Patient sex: M
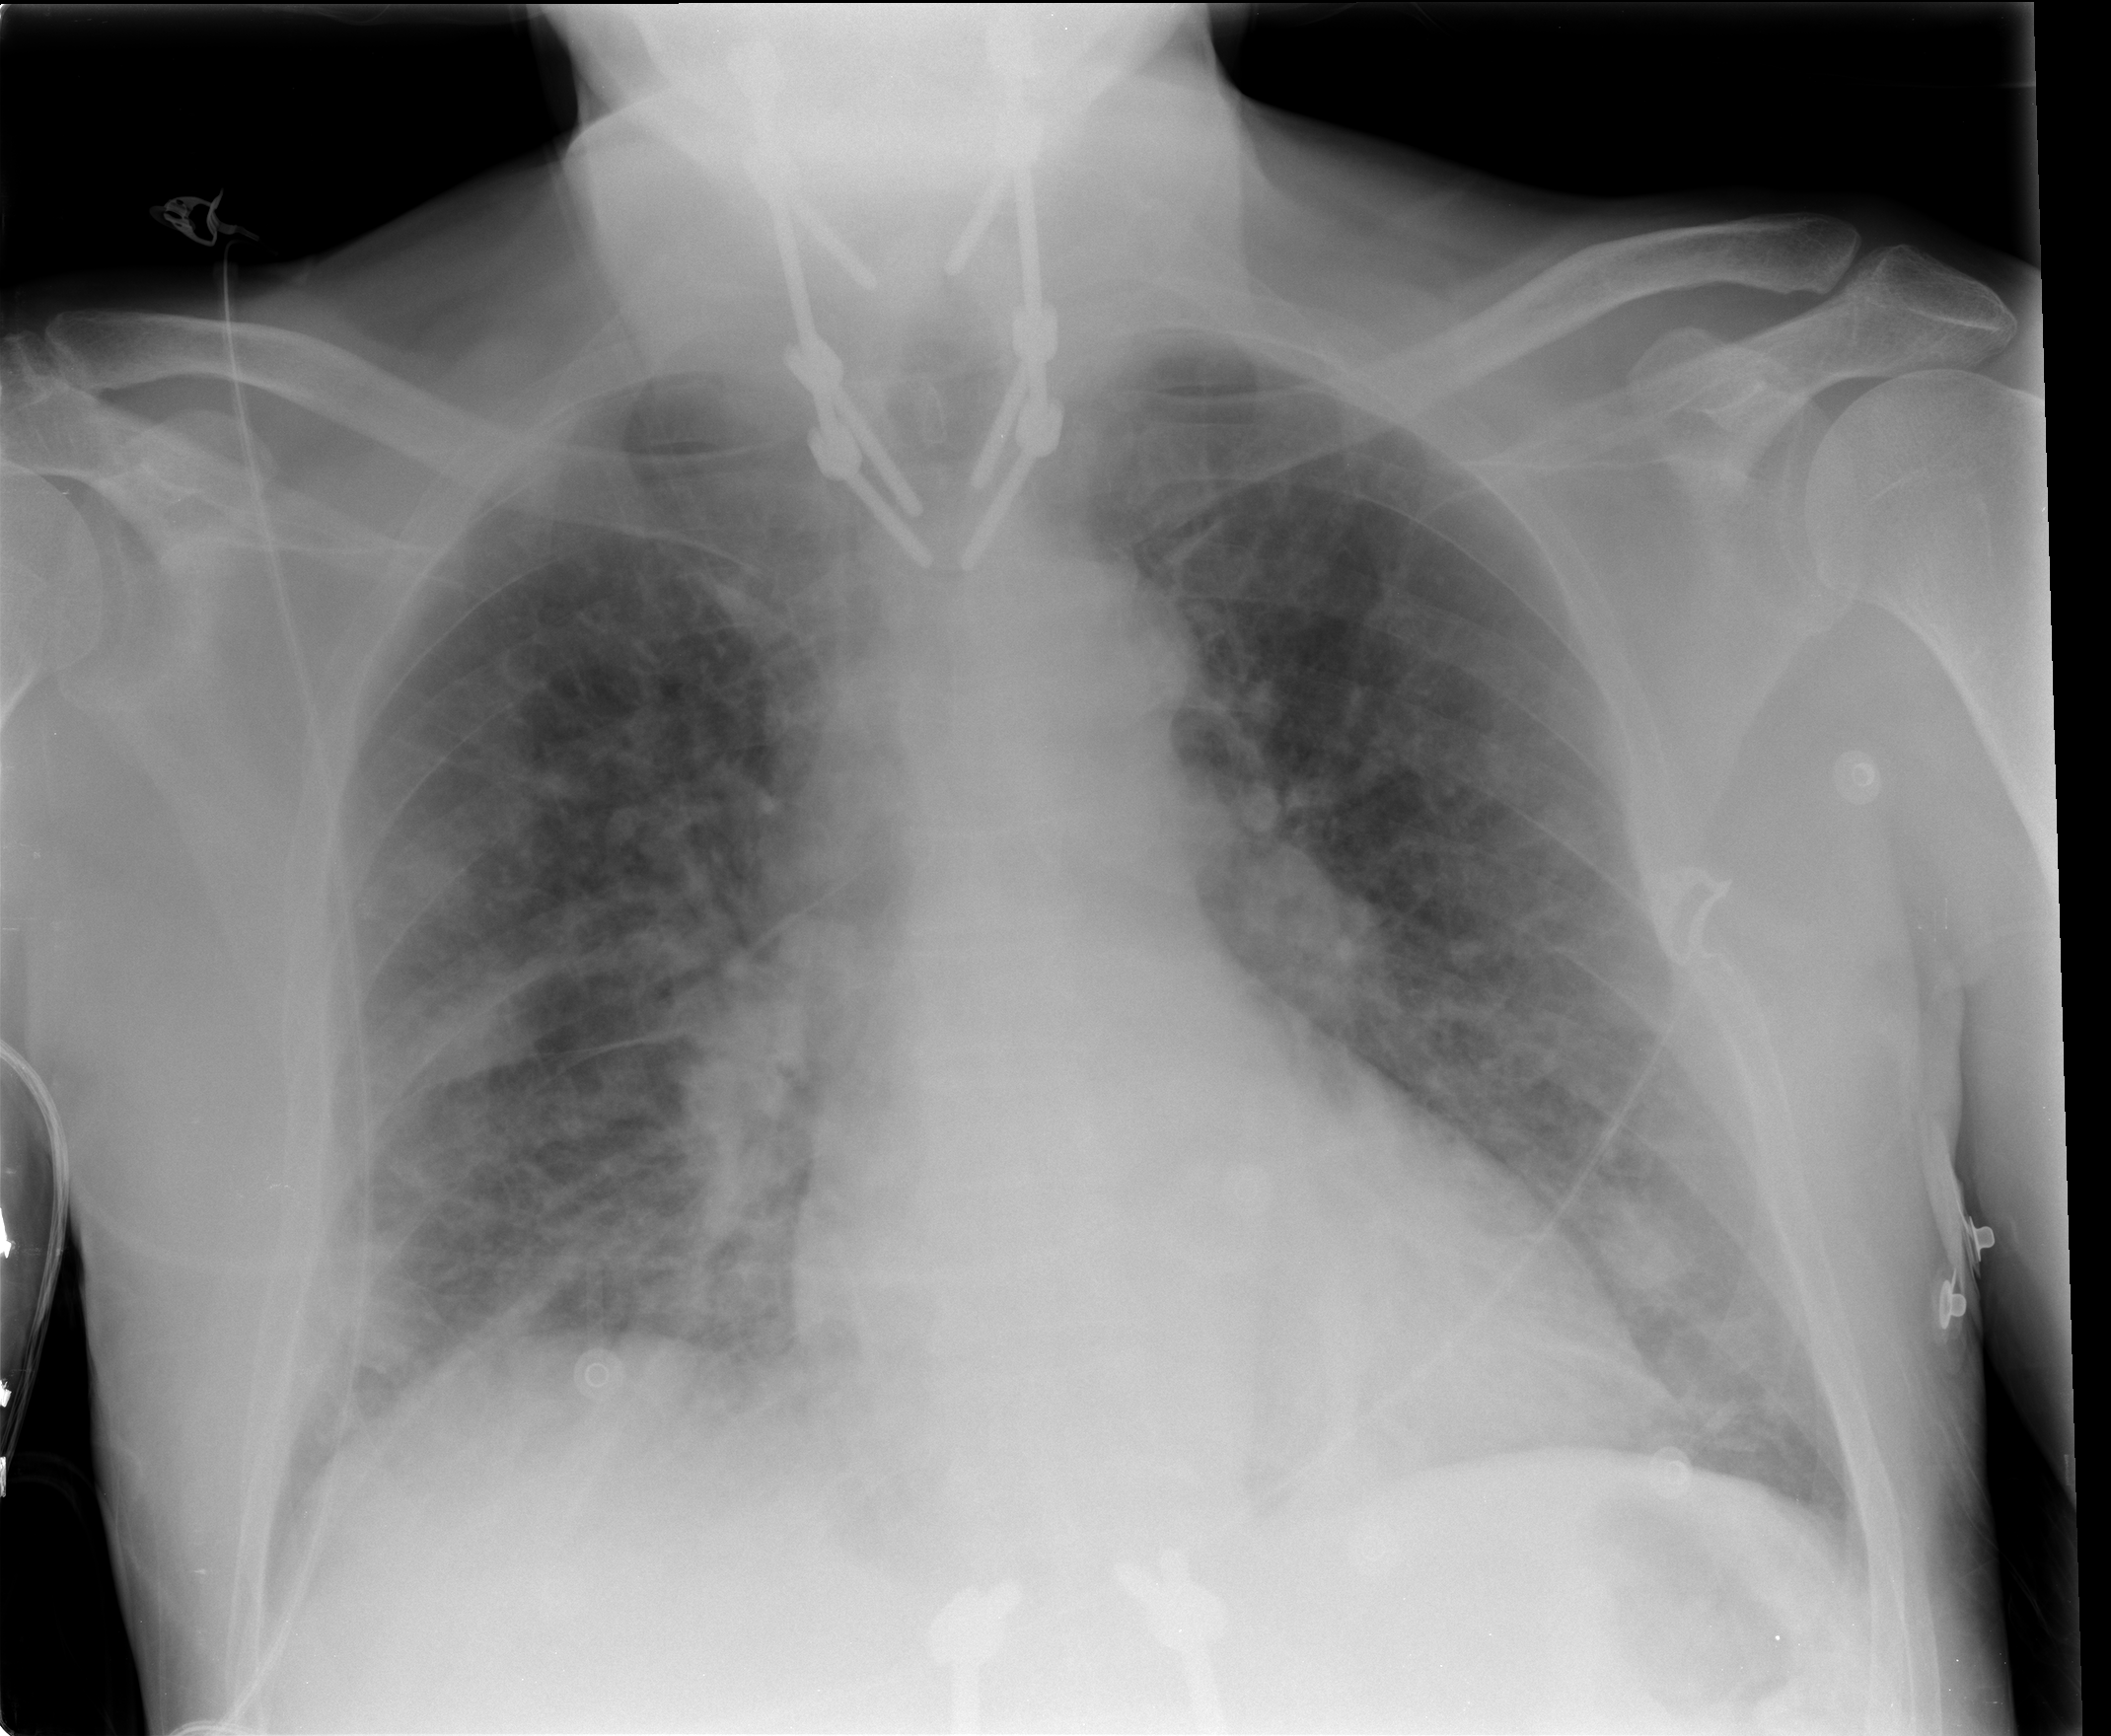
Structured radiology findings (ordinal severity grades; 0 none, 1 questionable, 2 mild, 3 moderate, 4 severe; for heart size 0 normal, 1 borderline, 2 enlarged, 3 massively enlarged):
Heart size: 0
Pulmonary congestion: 3
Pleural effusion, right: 2
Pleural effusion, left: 0
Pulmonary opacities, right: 2
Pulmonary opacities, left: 0
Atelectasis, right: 2
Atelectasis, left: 2